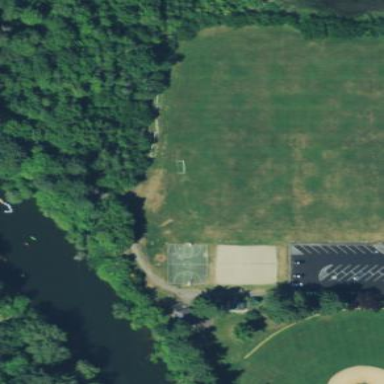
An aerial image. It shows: Soccer pitch designated for leisure and sports activities.